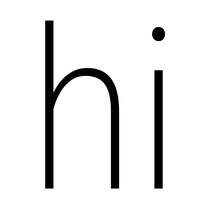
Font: Roboto_Condensed_ExtraLight